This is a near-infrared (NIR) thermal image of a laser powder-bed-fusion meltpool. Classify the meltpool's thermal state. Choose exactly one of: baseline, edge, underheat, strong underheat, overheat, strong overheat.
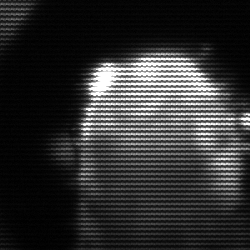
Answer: baseline